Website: lowes
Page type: billing-address
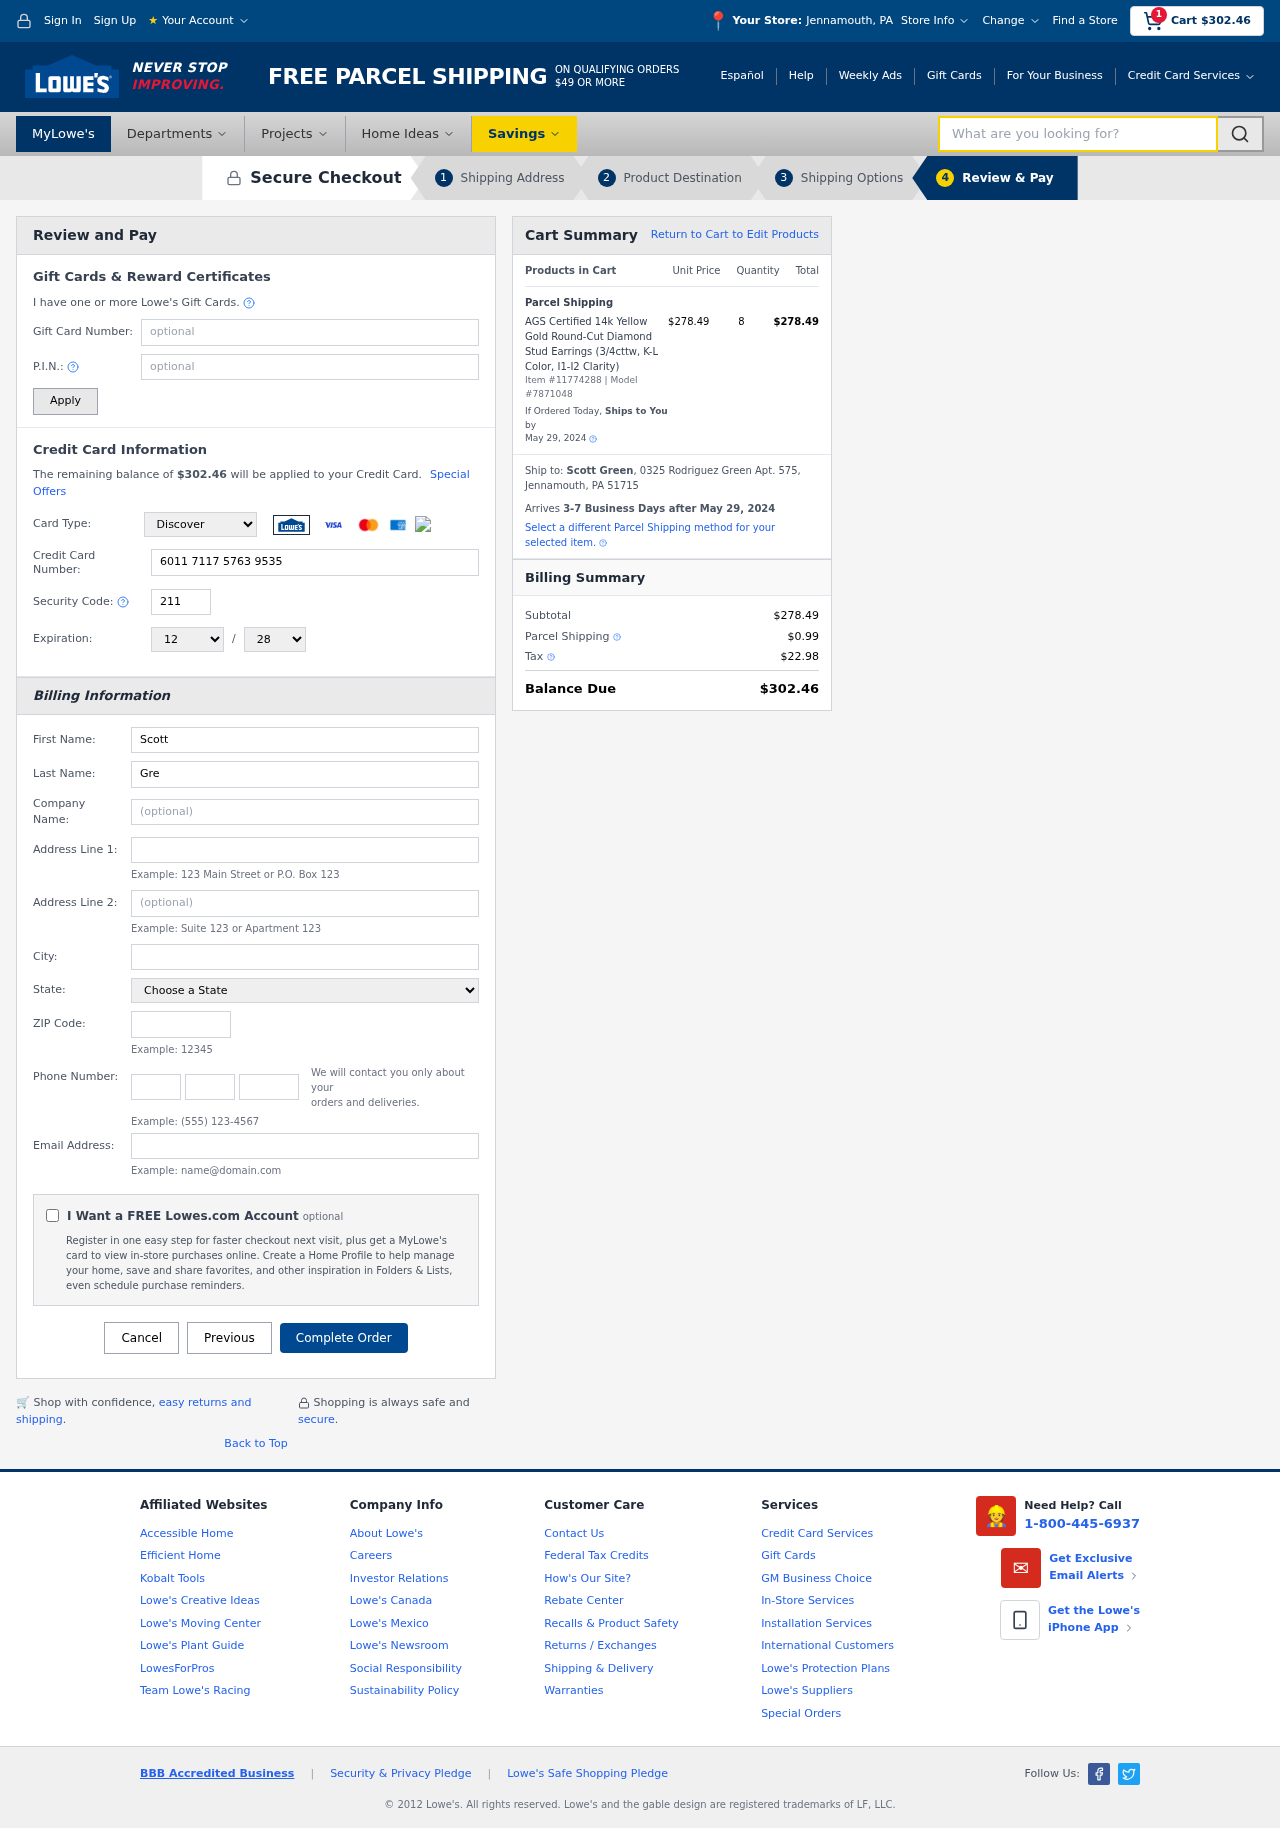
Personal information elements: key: PII_CARD_CVV
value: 211
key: PII_CARD_EXPIRY_MONTH
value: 12
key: PII_CARD_EXPIRY_YEAR
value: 28
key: PII_CARD_NUMBER
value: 6011 7117 5763 9535
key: PII_CARD_TYPE
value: Discover
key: PII_CITY
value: Jennamouth
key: PII_CITY_STATE
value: Jennamouth, PA
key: PII_COMPANY
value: Gross-Gilmore
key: PII_EMAIL
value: sgreen@gmail.com
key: PII_FIRSTNAME
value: Scott
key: PII_FULLNAME
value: Scott Green
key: PII_LASTNAME
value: Green
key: PII_PHONE_AREA
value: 915
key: PII_PHONE_PREFIX
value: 548
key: PII_PHONE_SUFFIX
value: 5003
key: PII_POSTCODE
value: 51715
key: PII_STATE
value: Pennsylvania
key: PII_STREET
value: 0325 Rodriguez Green Apt. 575
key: PII_STREET2
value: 758 Nicole Rest
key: PII_CITY_STATE_ZIP
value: Jennamouth, PA 51715
Product elements: key: PRODUCT1_NAME
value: AGS Certified 14k Yellow Gold Round-Cut Diamond Stud Earrings (3/4cttw, K-L Color, I1-I2 Clarity)
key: PRODUCT1_PRICE
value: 278.49
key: PRODUCT1_QUANTITY
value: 8
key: PRODUCT_ITEM_NUMBER
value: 11774288
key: PRODUCT_MODEL_NUMBER
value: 7871048
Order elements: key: ORDER_SUBTOTAL
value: $302.46
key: ORDER_TOTAL
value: $302.46
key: ORDER_SHIPPING_DATE
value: May 29, 2024
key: ORDER_SUBTOTAL
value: $278.49
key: ORDER_DELIVERY_DATE
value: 3-7 Business Days after May 29, 2024
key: ORDER_SHIPPING_DATE2
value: May 29, 2024
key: ORDER_SUBTOTAL2
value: $278.49
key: ORDER_SHIPPING_COST
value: $0.99
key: ORDER_TAX
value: $22.98
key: ORDER_TOTAL2
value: $302.46
Search elements: key: HEADER_SEARCH
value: What are you looking for?